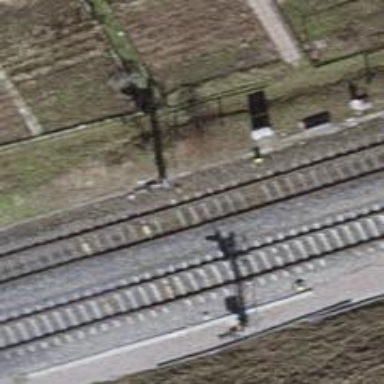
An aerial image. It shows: Railway signal.